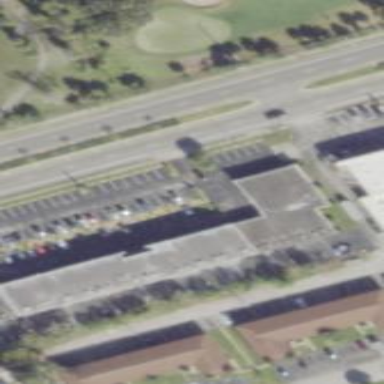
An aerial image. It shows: Retail building.